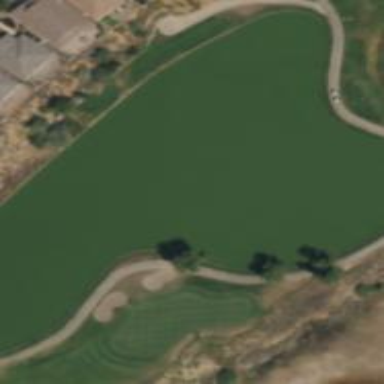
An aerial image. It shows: Water hazard in golf course. The hazard is natural water feature.